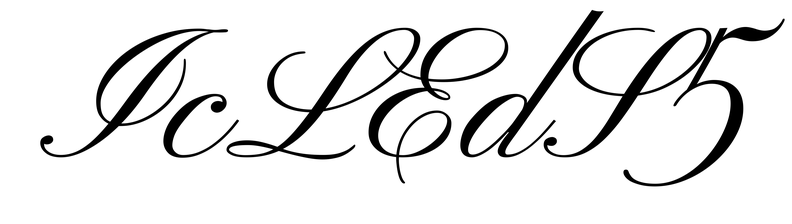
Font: PinyonScript-Regular